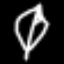
Label: leaf